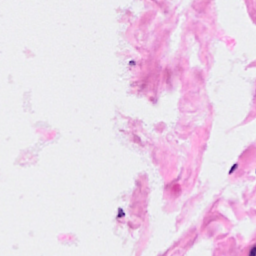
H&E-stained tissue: Breast